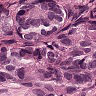
Metastatic tissue present: yes